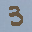
Label: 3